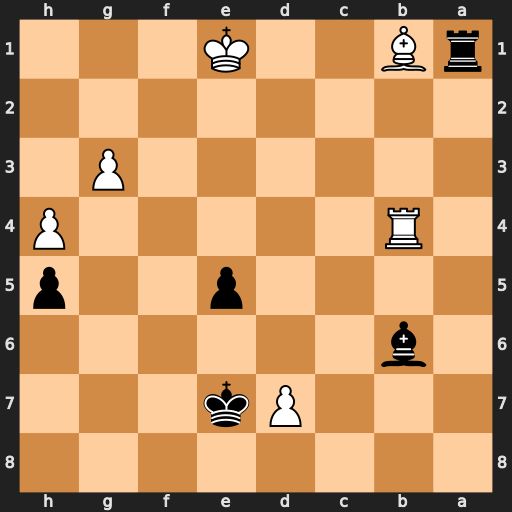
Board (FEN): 8/3Pk3/1b6/4p2p/1R5P/6P1/8/rB2K3
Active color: b
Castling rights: -
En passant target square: -
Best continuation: Ba5 Ke2 Bxb4